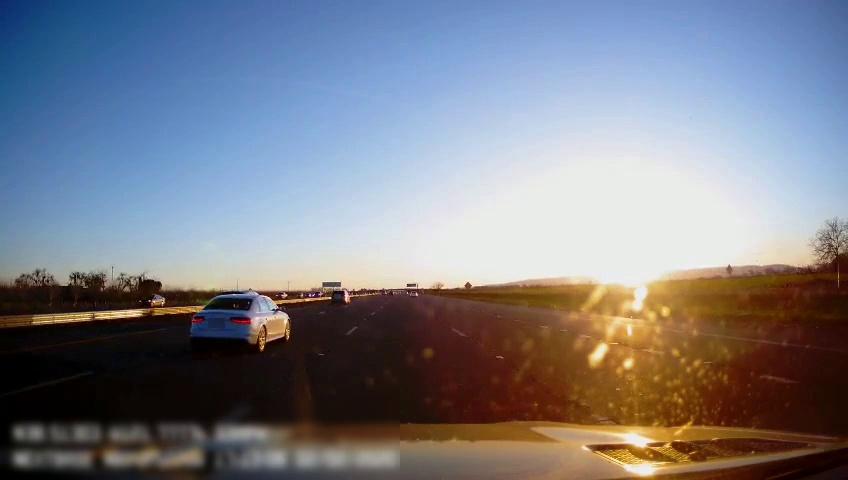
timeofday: Day
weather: Sunny
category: Drivable Space
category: Vehicles | SUV
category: Vehicles | SUV
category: Vehicles | Car
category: Vehicles | Car
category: Vehicles | Truck
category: Vehicles | Truck
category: Lanes | Alternate Lane
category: Lanes | Alternate Lane
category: Lanes | Current Lane
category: Lanes | Current Lane
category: Lanes | Alternate Lane
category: Lanes | Alternate Lane